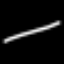
Label: line